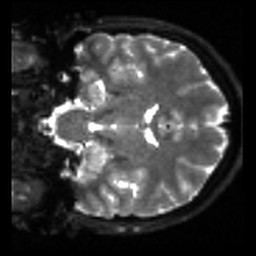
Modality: sbref
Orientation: coronal
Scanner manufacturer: siemens
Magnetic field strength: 3 T
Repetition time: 4 s
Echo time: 0.0594 s